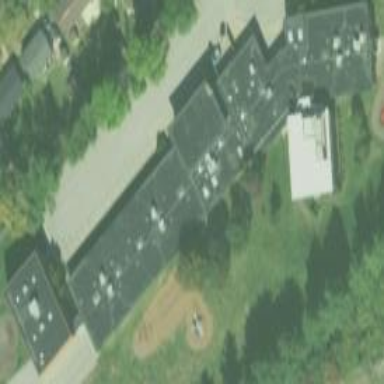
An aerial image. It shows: School building.